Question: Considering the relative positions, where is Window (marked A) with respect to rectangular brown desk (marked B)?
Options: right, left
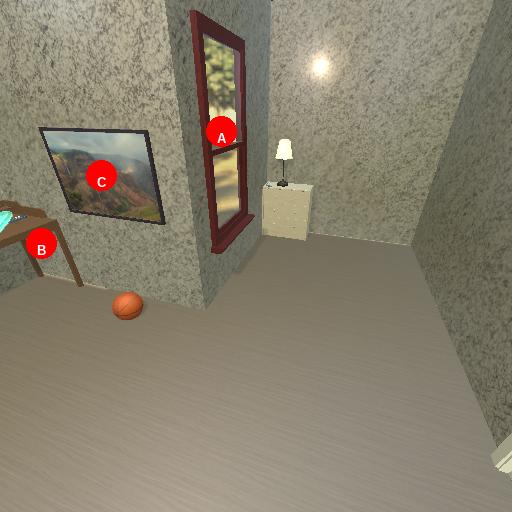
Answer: right